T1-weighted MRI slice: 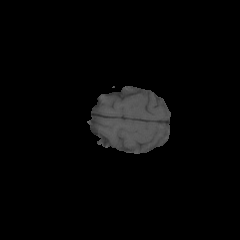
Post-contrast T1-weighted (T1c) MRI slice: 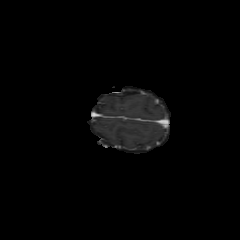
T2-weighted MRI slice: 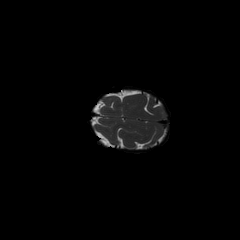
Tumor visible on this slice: no